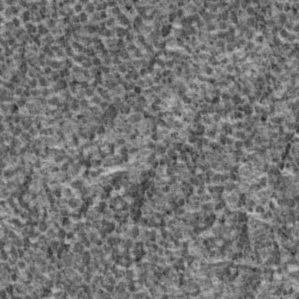
Label: frost